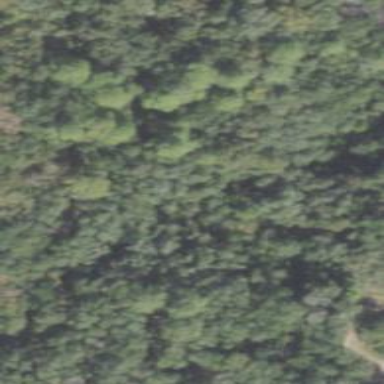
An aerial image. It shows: Mixed woodland with various types of leaves.